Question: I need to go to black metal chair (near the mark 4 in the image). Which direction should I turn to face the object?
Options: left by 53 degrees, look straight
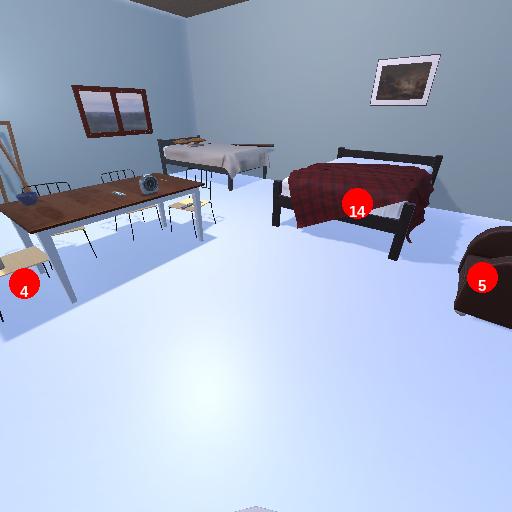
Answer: left by 53 degrees